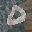
Label: 0